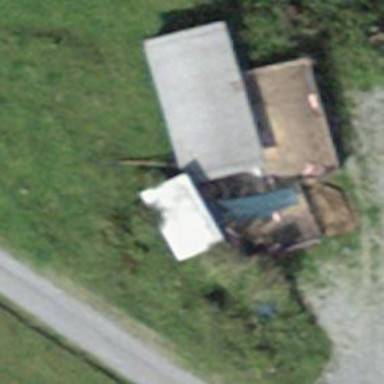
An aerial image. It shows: Sty building.